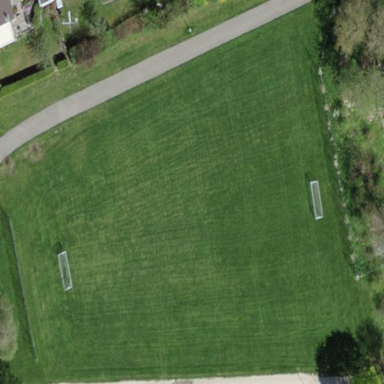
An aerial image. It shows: Grass pitch designated for soccer.